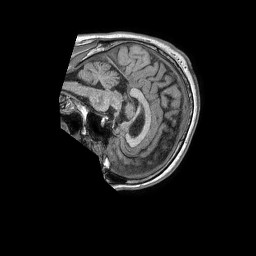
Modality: T1w
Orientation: sagittal
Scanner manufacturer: philips
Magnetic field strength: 1.5 T
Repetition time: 0.007847 s
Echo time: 0.003683 s